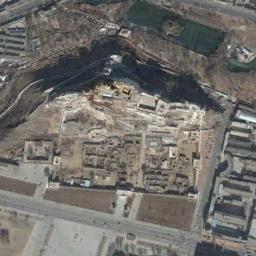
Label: palace